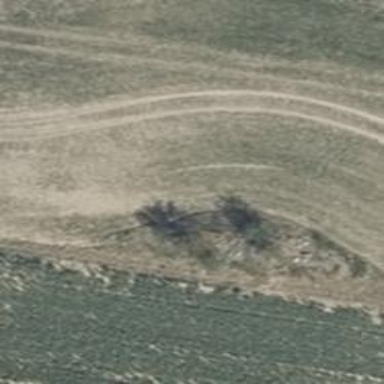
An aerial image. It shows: Hunting stand.